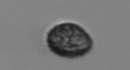
Label: Pseudochattonella_farcimen